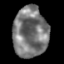
Tissue: skin
Cell type: Fibroblasts
Senescence score: 0.8172
Nuclear area (px): 1710
Mean DAPI intensity: 120.472